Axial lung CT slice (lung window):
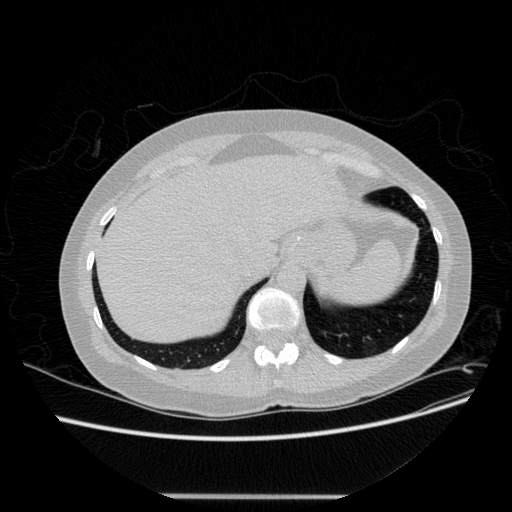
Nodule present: no